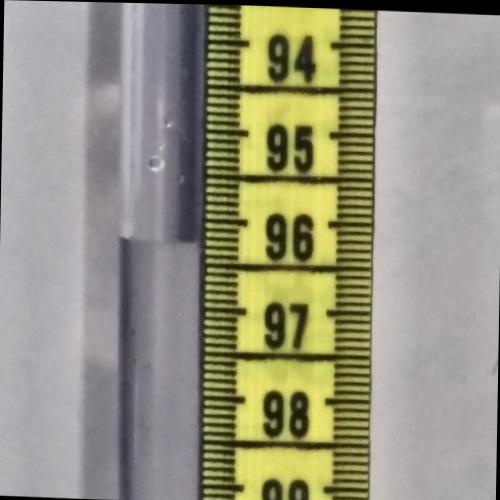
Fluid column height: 96.3 cm